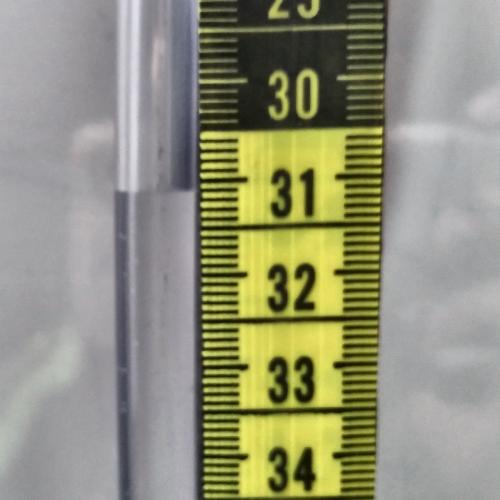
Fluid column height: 31.1 cm